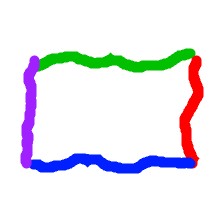
Shape: rectangle